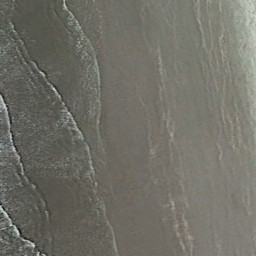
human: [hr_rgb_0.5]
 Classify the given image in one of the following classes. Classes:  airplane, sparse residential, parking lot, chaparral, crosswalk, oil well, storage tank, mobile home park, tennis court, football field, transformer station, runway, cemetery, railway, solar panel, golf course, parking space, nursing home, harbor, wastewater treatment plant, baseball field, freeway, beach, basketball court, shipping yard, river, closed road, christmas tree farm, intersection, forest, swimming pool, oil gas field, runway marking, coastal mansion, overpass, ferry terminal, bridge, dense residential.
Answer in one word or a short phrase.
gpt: beach